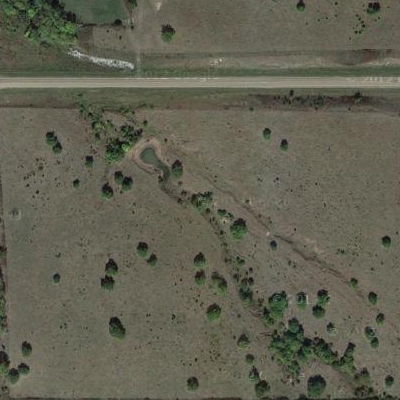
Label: Grass